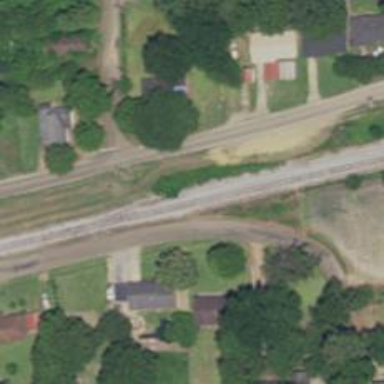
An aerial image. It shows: Railway siding for service.